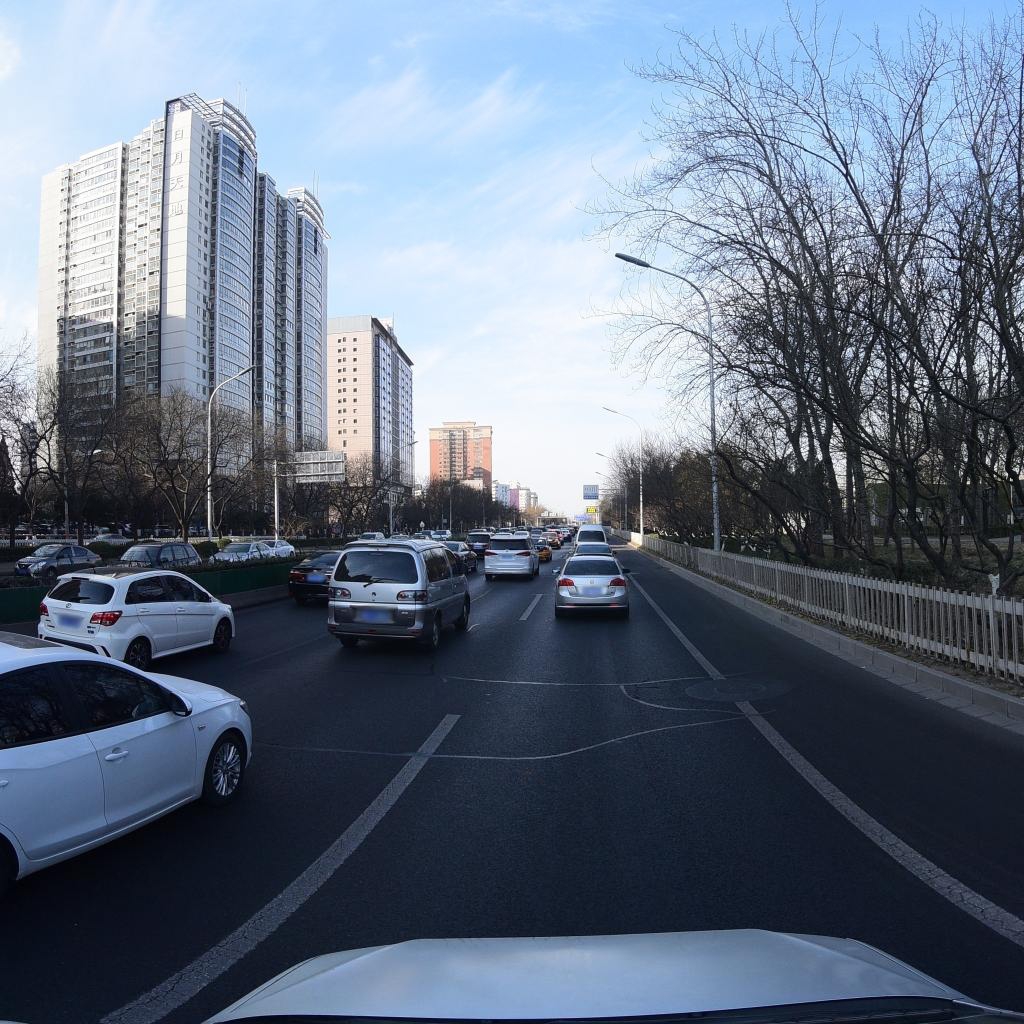
Region: Fengtai
Road damage annotations: manhole cover, transverse patch, longitudinal patch, longitudinal patch, transverse patch, transverse patch